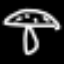
Label: mushroom